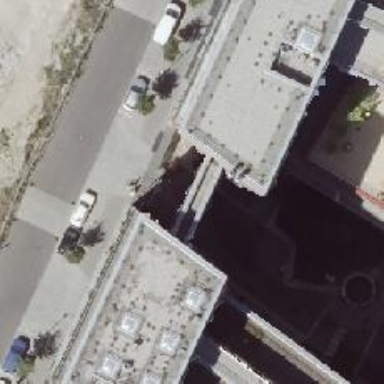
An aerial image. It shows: Driveway that serves as building passage under tunnel.